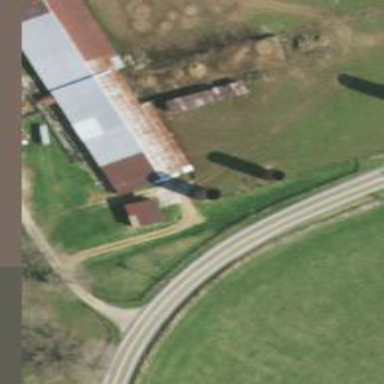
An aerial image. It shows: Silo building.